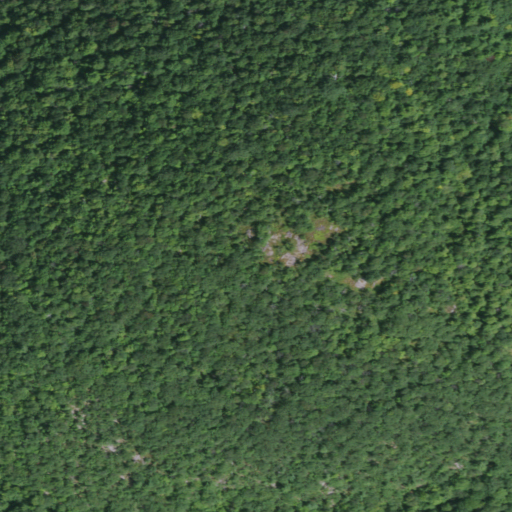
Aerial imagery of mountain in New York named Beech Mountain containing deciduous forest and evergreen forest